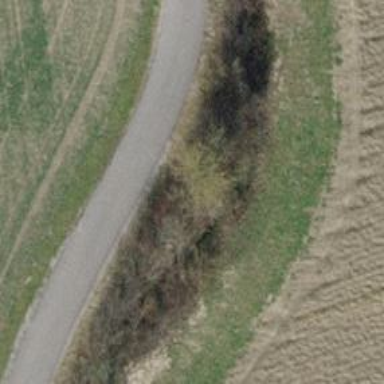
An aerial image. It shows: Hedge acting as barrier.